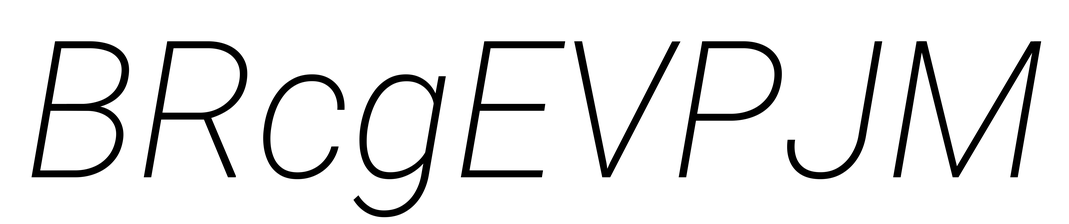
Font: Roboto-Italic_ExtraLight_Italic